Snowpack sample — Loveland Pass, Silver Plume, Colorado, USA (2/11/26, 12:00 PM MST)
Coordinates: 39.663, -105.886
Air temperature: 35 °F
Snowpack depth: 82 cm
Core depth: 20 cm
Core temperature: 17.6 °F
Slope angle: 13°, slope face: 12°
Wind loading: high
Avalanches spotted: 1
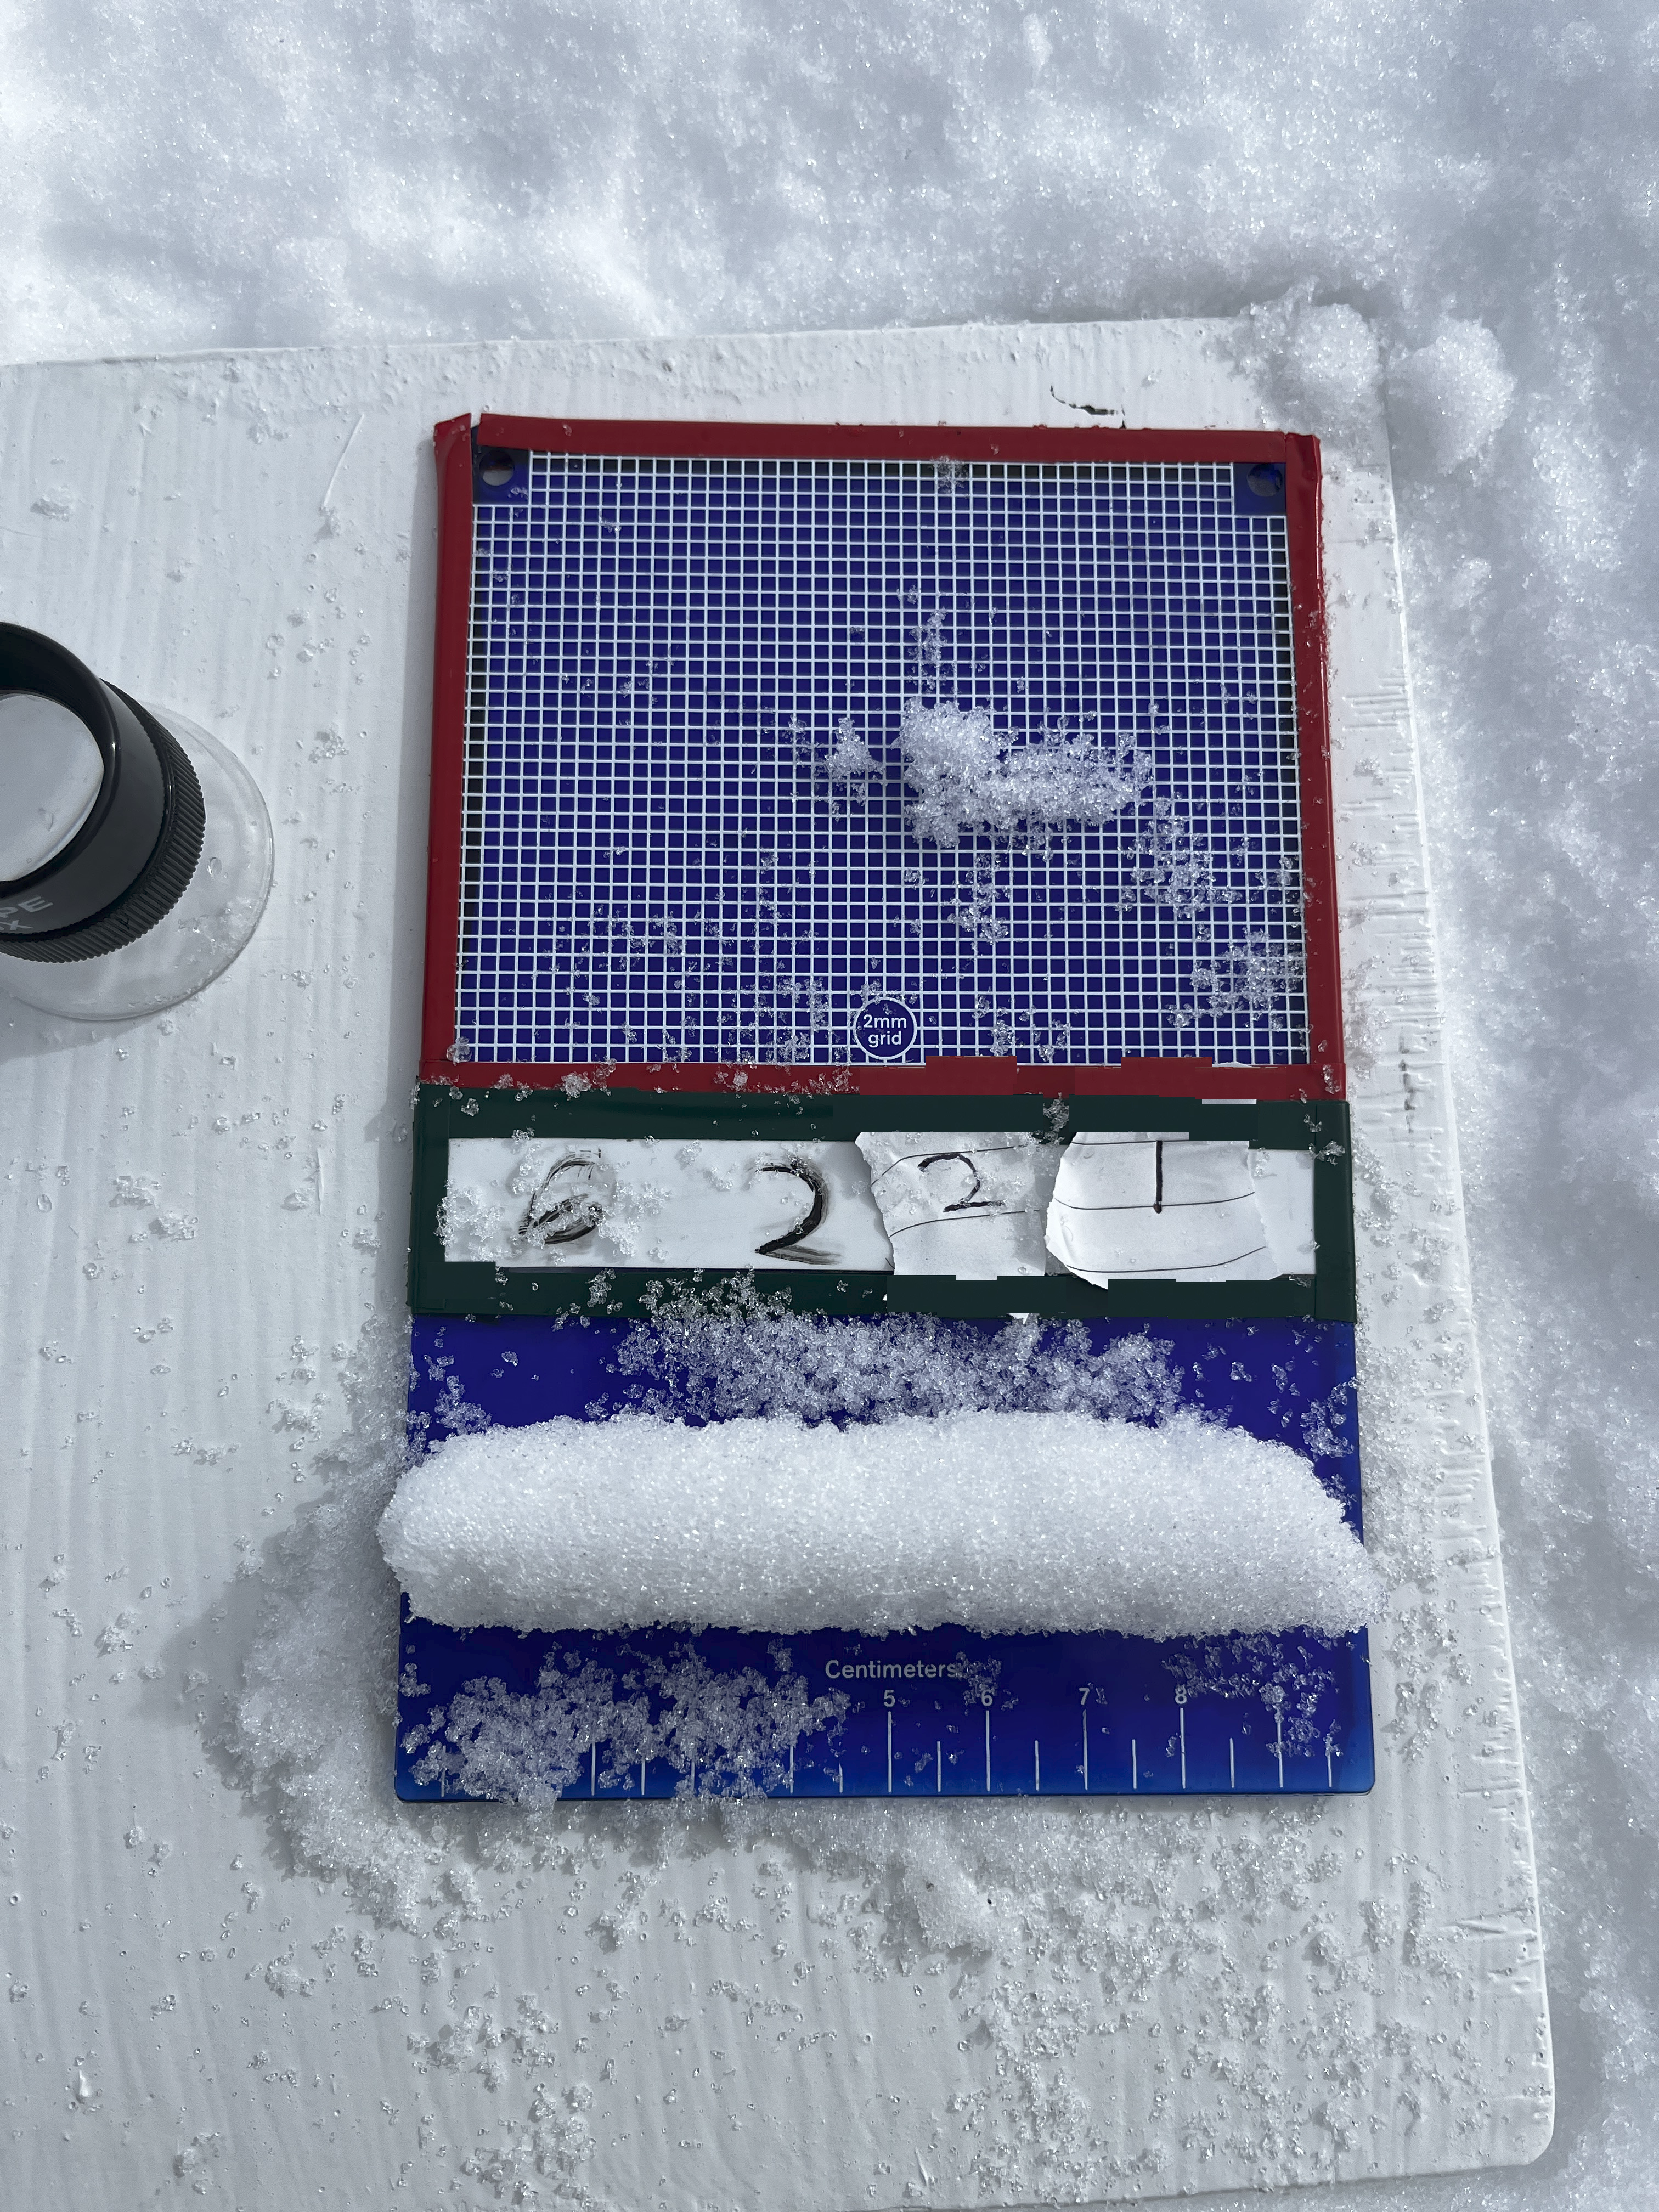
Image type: crystal_card
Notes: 1 small avalanche spotted on the north side of the bowl, lots of wind loading